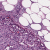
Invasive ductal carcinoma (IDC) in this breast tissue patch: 1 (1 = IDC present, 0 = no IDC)